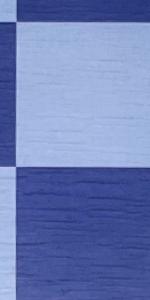
Label: Empty